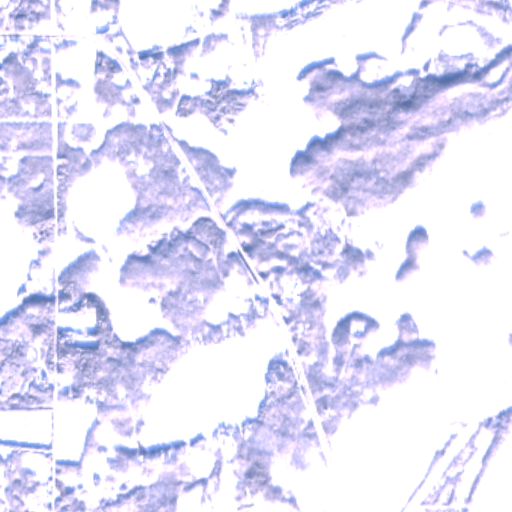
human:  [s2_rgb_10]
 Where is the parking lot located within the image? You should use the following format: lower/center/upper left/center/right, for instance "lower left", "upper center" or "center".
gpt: The parking lot is located in the center of the image.
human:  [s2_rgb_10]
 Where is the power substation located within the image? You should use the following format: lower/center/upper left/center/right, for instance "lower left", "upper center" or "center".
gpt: The power substation is located in the upper left of the image.
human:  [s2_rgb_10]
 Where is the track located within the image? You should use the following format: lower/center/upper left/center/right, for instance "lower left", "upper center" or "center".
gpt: There is no track in the image.